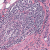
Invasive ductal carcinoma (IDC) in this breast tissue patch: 0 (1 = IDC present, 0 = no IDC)